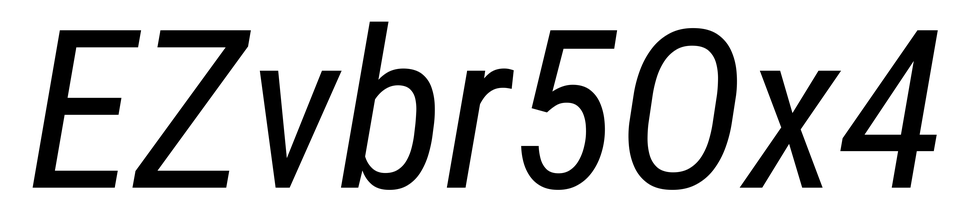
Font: Roboto-Italic_Condensed_Italic